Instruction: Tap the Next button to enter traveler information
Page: cart
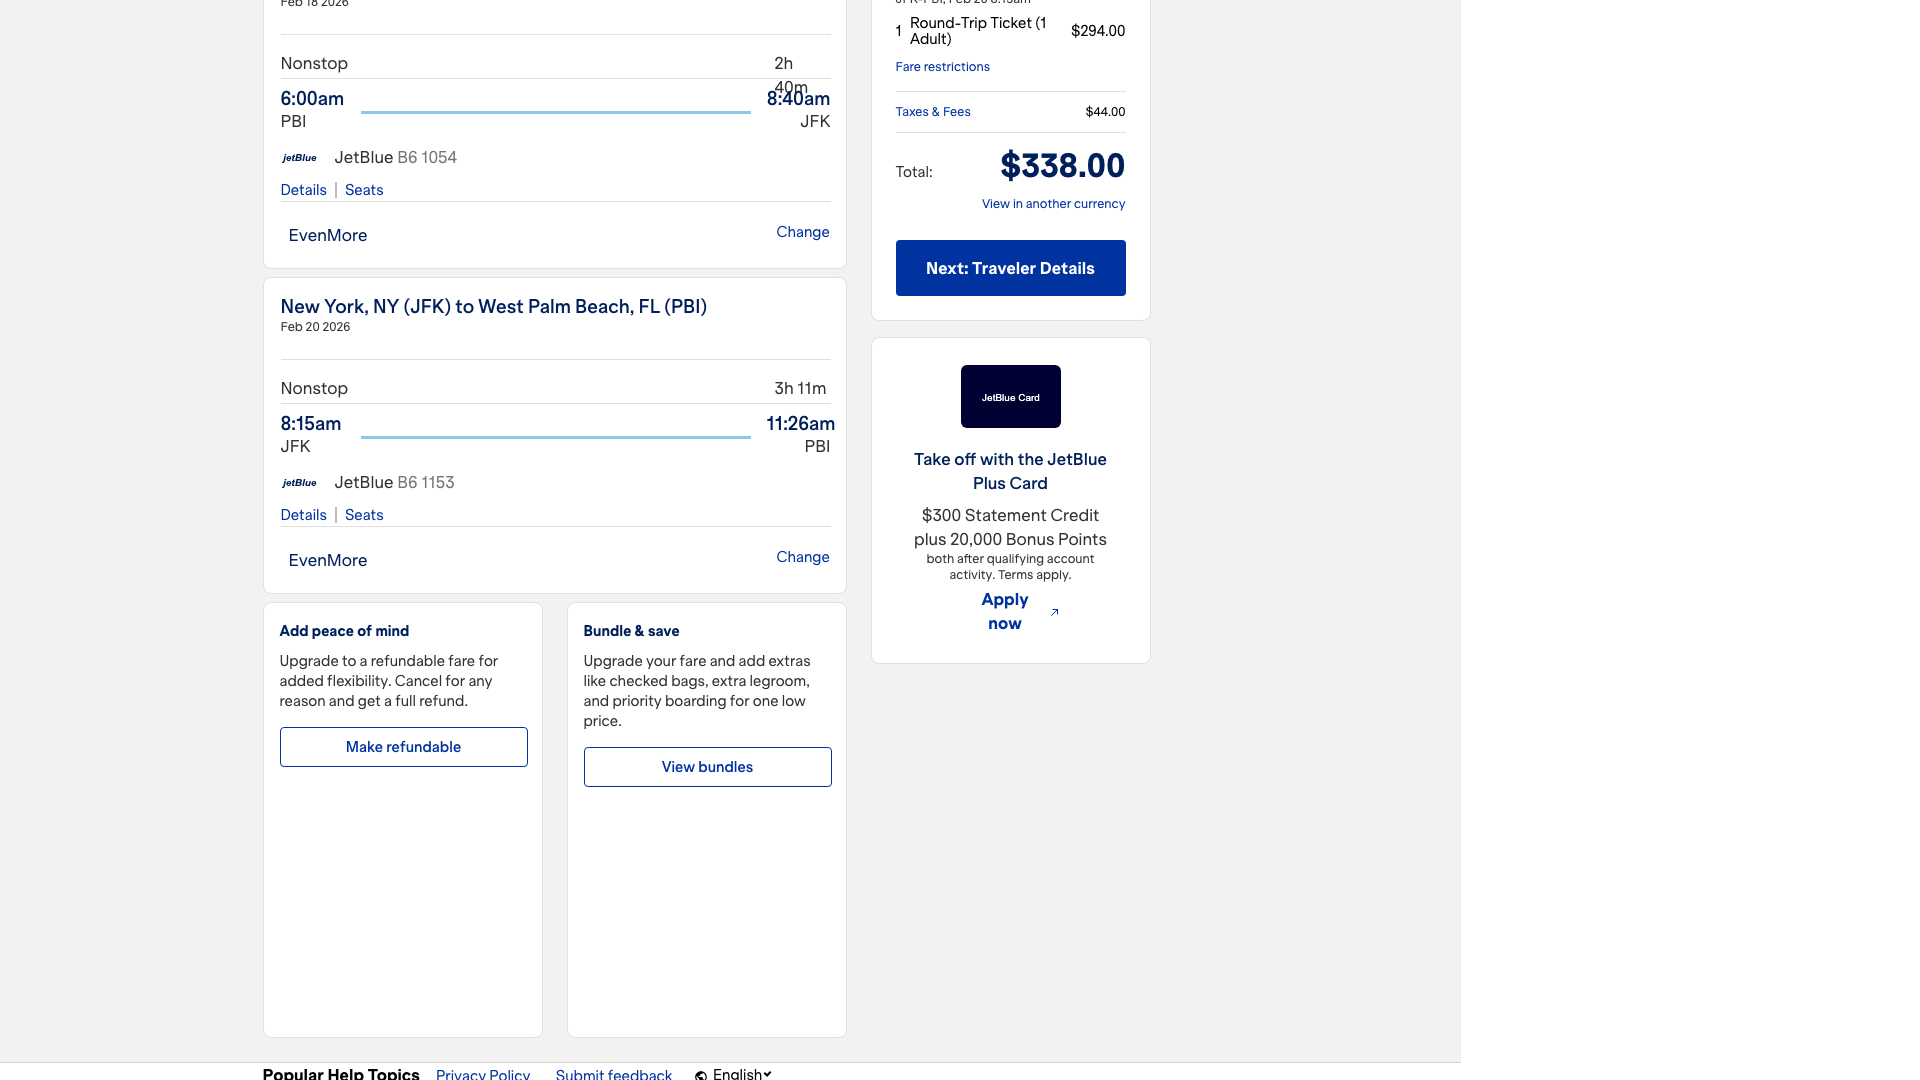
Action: click